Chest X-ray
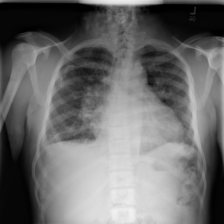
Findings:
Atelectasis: negative
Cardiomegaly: negative
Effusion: negative
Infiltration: negative
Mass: negative
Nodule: negative
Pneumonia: negative
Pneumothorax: negative
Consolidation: negative
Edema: negative
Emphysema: negative
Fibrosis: negative
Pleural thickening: negative
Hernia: negative